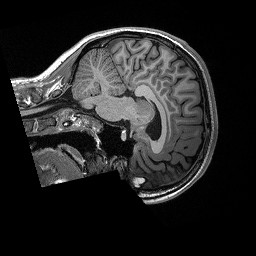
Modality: T1w
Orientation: sagittal
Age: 21
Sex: female